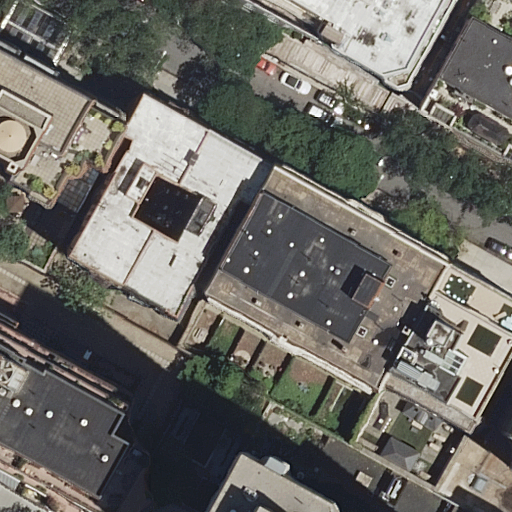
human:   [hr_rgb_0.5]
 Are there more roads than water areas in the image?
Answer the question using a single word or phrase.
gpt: yes

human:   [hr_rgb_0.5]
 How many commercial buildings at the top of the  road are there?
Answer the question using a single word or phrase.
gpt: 0

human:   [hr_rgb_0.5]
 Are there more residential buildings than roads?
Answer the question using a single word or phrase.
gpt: yes

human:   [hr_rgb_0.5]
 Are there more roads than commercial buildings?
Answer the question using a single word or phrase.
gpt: yes

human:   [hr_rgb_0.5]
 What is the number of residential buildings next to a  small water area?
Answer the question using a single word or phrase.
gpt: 0

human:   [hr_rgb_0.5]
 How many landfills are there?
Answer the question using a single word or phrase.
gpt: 0

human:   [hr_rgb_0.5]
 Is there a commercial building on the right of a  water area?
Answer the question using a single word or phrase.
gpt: no

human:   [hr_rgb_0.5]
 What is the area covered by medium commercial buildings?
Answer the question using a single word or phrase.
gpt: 0m2

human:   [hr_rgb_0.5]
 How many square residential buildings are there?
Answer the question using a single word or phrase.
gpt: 0

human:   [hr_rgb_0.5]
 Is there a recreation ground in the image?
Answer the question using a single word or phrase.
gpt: no

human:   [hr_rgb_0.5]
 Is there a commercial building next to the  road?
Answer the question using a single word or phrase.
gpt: no

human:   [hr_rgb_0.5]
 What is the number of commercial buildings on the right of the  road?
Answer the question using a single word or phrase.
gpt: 0

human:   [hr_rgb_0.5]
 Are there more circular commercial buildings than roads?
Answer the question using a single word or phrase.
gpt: no

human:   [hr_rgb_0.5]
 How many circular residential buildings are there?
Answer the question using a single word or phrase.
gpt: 0

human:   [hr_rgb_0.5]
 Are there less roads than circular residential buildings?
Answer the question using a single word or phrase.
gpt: no

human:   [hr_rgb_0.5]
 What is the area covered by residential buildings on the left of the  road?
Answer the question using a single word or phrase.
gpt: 2848m2

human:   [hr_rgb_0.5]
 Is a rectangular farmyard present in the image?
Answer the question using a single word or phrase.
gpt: no

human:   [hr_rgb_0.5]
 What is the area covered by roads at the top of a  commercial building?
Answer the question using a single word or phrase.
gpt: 0m2

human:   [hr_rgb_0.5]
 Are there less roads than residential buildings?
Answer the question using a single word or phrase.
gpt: yes

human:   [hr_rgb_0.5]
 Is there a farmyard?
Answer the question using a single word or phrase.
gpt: no

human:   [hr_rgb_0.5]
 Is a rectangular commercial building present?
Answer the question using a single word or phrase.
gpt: no

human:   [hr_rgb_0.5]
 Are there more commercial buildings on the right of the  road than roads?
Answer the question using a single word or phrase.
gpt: no

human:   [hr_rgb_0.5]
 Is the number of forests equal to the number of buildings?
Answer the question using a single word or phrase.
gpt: no

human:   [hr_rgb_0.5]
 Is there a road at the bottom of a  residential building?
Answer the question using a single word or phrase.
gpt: yes

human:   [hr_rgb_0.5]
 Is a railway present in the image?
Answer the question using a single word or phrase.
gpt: no

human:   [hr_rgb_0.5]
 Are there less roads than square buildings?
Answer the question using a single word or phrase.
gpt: no

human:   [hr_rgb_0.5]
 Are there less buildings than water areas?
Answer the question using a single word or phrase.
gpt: no

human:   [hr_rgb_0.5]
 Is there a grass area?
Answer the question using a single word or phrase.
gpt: no

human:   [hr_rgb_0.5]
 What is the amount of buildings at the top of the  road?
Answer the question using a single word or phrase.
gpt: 2

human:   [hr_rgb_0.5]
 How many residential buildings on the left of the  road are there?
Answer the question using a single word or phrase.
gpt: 4

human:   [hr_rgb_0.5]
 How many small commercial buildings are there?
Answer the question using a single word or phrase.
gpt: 0

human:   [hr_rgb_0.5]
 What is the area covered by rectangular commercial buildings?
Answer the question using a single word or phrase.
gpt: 0m2

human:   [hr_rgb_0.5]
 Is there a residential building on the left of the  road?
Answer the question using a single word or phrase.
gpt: yes

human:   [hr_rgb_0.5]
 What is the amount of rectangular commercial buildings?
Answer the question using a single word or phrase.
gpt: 0

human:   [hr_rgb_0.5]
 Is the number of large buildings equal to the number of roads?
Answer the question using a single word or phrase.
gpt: no

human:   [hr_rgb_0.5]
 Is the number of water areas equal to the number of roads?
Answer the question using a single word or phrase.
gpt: no